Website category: university
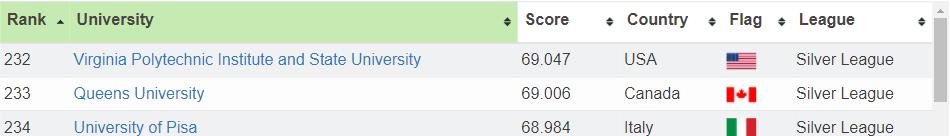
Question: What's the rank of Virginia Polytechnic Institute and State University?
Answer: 232

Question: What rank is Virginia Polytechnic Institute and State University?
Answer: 232

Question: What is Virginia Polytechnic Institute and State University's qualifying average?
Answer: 232

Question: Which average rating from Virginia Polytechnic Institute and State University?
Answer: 232

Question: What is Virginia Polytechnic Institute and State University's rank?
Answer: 232

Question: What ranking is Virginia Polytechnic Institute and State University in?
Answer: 232

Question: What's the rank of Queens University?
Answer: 233

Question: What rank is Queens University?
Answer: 233

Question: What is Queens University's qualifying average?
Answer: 233

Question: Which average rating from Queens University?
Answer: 233

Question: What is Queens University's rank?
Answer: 233

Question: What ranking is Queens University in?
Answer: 233

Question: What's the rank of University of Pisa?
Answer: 234

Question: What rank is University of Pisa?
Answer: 234

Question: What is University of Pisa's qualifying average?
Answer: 234

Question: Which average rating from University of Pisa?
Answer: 234

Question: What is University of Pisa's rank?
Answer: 234

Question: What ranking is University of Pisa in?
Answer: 234

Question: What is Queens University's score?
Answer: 69.006

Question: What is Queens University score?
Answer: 69.006

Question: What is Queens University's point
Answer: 69.006

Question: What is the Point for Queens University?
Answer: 69.006

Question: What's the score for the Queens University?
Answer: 69.006

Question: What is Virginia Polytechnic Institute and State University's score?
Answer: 69.047

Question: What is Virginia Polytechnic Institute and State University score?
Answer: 69.047

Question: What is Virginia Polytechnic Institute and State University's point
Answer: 69.047

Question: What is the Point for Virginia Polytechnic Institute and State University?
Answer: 69.047

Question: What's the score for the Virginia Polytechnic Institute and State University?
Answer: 69.047

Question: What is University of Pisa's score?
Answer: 68.984

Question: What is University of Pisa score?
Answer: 68.984

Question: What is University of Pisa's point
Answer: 68.984

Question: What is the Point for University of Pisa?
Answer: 68.984

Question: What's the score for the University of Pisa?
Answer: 68.984

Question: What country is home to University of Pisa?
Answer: Italy

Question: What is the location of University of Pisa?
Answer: Italy

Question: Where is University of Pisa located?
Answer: Italy

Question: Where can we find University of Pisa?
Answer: Italy

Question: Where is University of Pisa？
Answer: Italy

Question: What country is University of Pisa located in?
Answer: Italy

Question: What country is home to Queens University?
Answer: Canada

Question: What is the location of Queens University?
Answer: Canada

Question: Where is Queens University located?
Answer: Canada

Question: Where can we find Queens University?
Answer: Canada

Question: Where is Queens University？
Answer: Canada

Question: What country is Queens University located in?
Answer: Canada

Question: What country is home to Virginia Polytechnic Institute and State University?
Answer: USA

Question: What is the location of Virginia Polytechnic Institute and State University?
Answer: USA

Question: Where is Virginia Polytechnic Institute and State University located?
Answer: USA

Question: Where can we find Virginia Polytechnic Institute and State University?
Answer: USA

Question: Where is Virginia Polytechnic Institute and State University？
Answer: USA

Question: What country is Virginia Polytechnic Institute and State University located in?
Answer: USA

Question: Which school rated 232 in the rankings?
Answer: Virginia Polytechnic Institute and State University

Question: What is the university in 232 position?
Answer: Virginia Polytechnic Institute and State University

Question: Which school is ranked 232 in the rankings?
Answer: Virginia Polytechnic Institute and State University

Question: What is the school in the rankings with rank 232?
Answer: Virginia Polytechnic Institute and State University

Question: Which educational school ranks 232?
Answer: Virginia Polytechnic Institute and State University

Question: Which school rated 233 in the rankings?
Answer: Queens University

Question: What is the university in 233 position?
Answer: Queens University

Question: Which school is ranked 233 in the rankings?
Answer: Queens University

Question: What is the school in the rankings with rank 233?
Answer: Queens University

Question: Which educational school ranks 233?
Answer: Queens University

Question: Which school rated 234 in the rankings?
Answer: University of Pisa

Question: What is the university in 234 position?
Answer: University of Pisa

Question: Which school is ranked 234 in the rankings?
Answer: University of Pisa